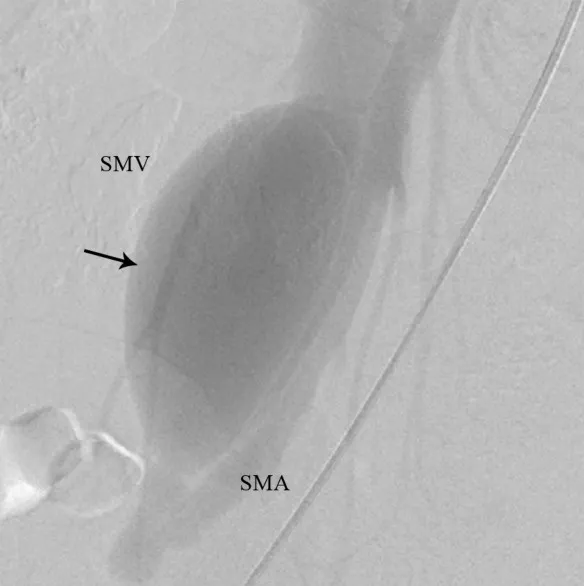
Lateral view of the abdominal angiography of the SMV and SMA before coil embolization (The arrow shows the site of the fistula before coil embolization. ).
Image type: radiology (x_ray)